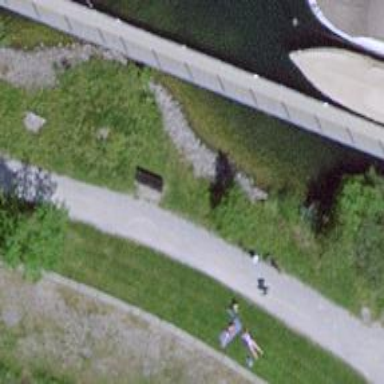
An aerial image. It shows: Bench.